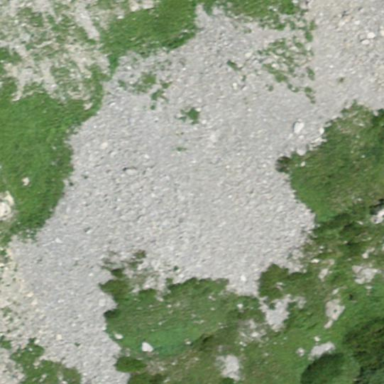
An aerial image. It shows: Scree landscape.